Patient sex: F
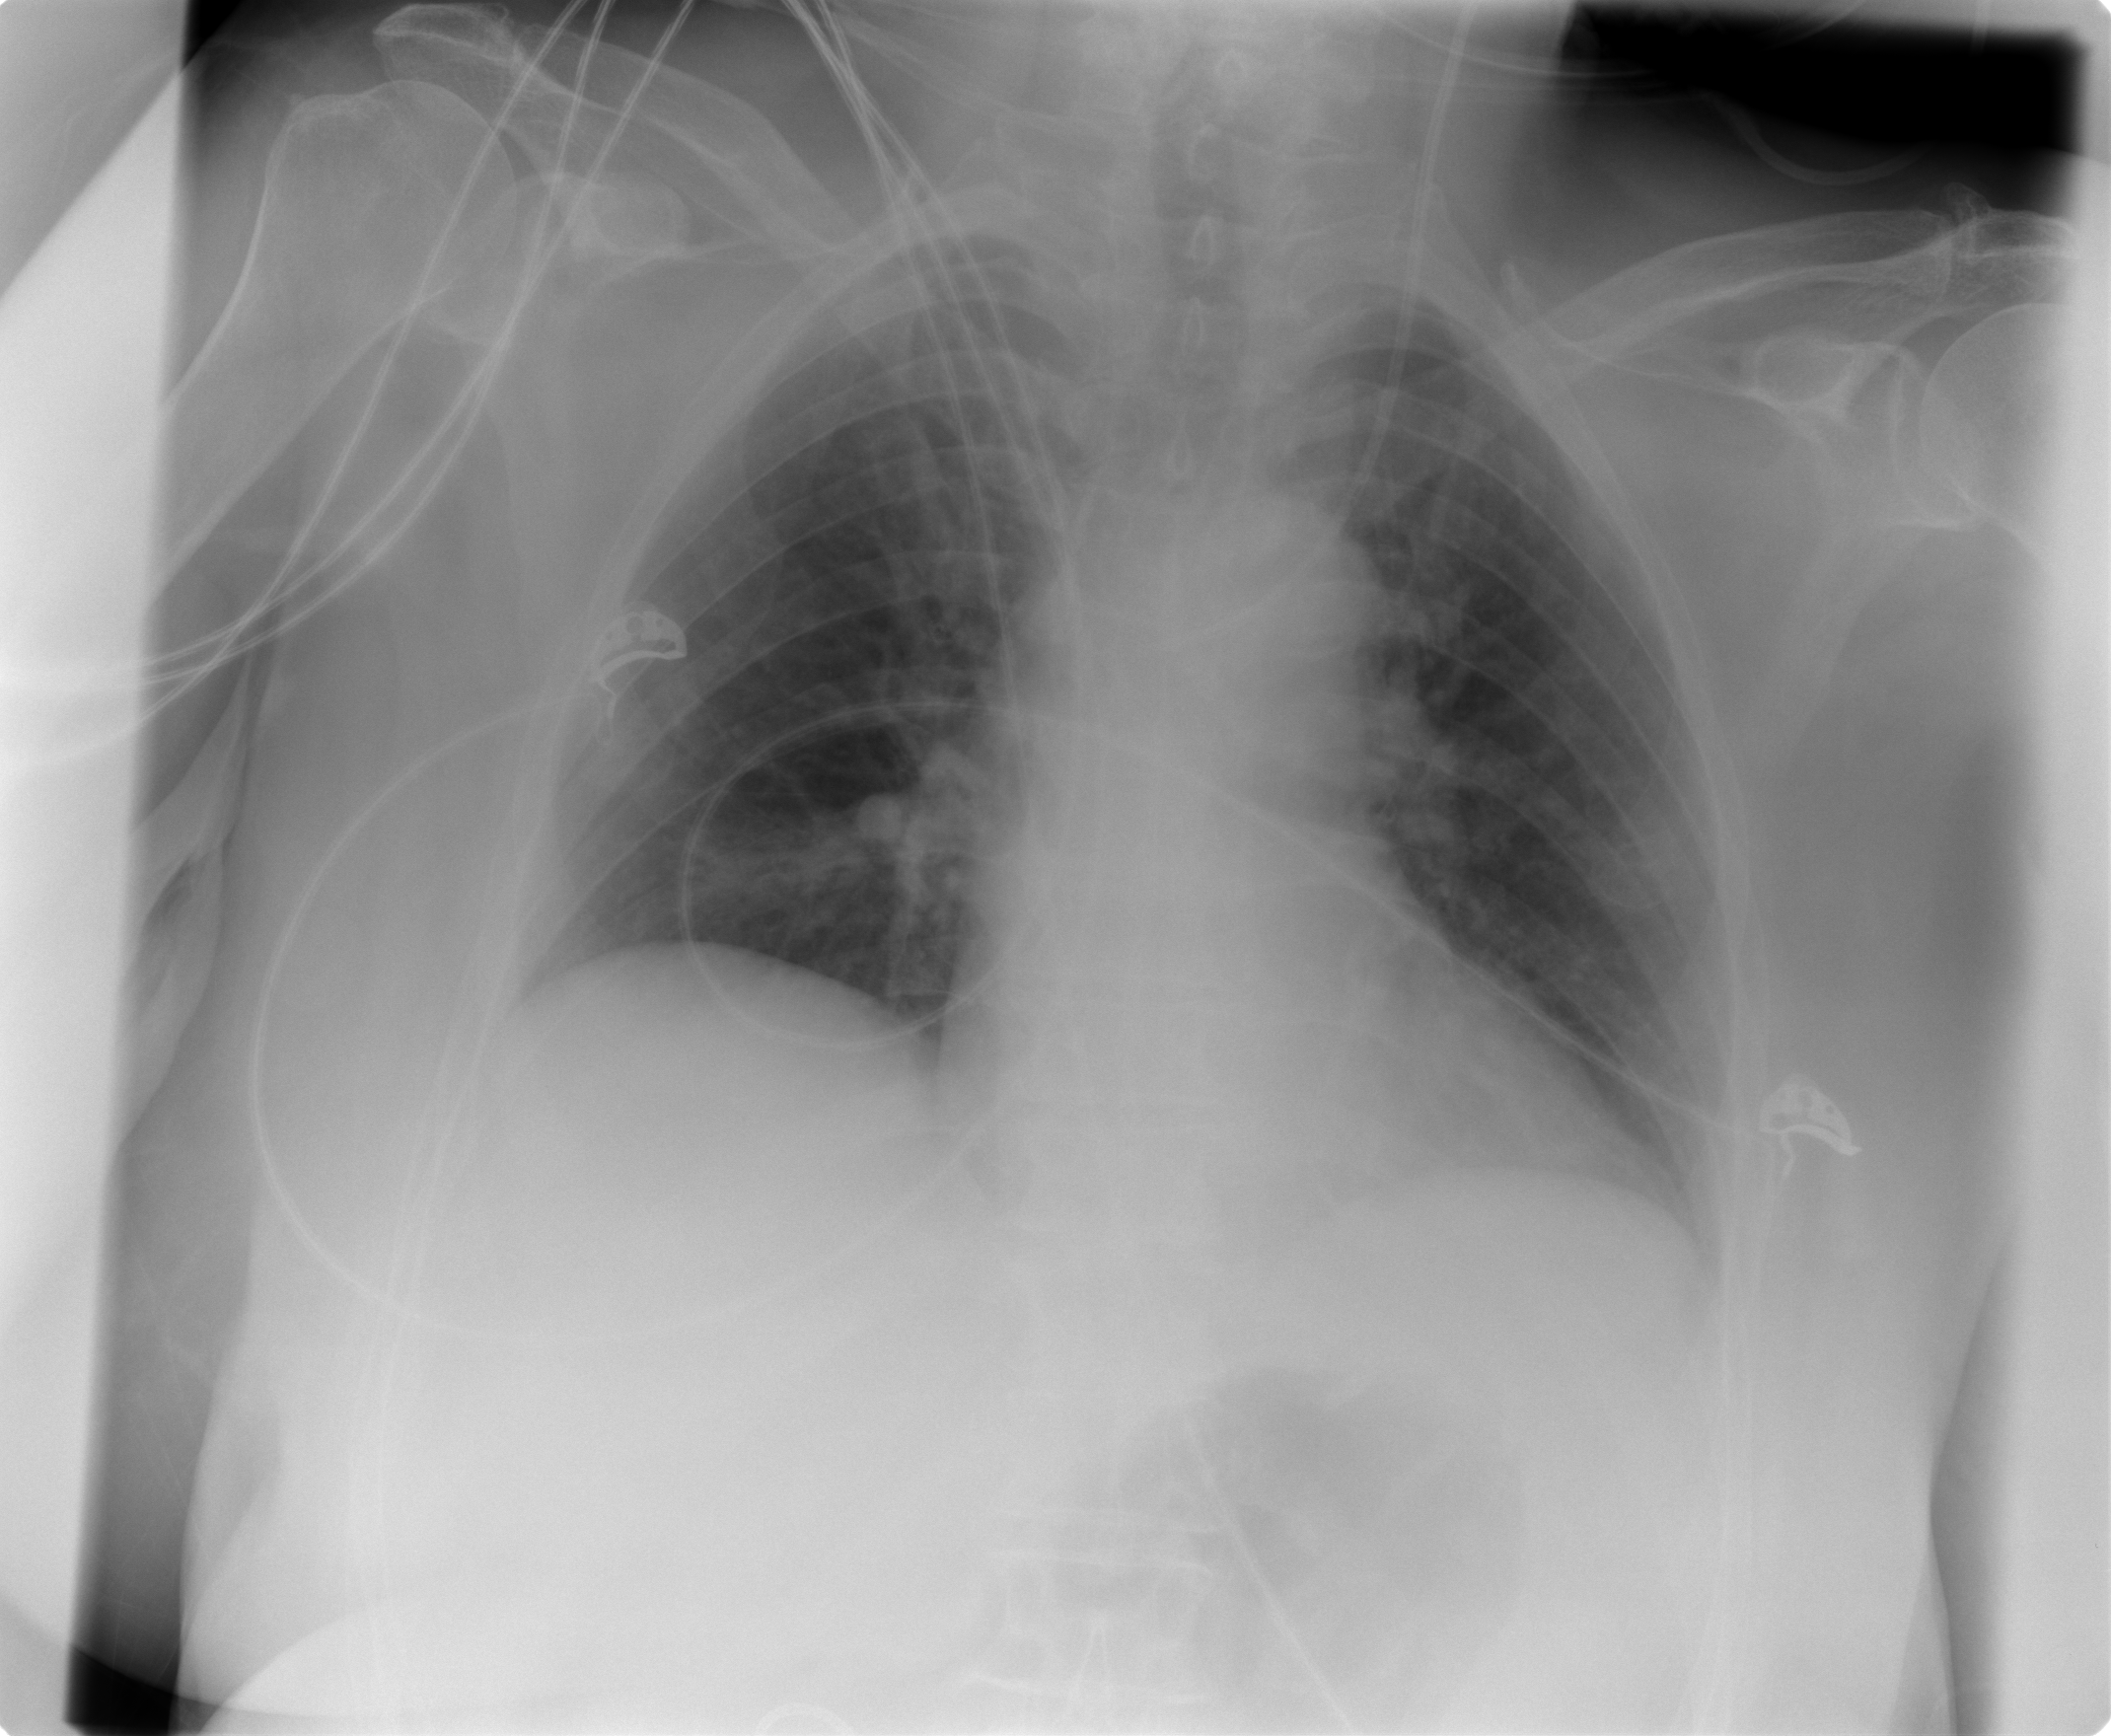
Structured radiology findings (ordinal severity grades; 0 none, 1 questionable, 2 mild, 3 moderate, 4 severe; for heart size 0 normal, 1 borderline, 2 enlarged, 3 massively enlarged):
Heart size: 0
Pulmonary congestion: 0
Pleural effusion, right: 0
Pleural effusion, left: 1
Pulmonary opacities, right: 0
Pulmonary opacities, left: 0
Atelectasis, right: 0
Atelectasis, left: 0